Question: sorry for posting this in programing site, but there might be many programming people who are professional in geometry, 3d geometry... so allow this.
I have been given best fitted planes with the original point data. I want to model a pyramid for this data as the data represent a pyramid. My approach of this modeling is
>
1. Finding the intersection lines (e.g. AB, CD,..etc) for each pair of adjacent plane
2. Then, finding the pyramid top (T) by intersecting the previously found lines as these lines don't pass through a single point
3. Intersecting the available side planes with a desired horizontal plane to get the basement
In figure - black triangles are original best fitted triangles; red
and blue triangles are model trianglesI want to show that the points are well fitted for the pyramid model
than that it fitted for the given best fitted planes. (Assume original
planes are updated as shown)
Actually step 2 is done using weighted least square process. Each intersection line is assigned with a weight. Weight is proportional to the angle between normal vectors of corresponding planes. in this step, I tried to find the point which is closest to all the intersection lines i.e. point T. according to the weights, line positions might change with respect to the influence of high weight line. That mean, original planes could change little bit. 'So I want to show that these new positions of planes are well fitted for the original point data than original planes.'
Any idea to show this? I am thinking to use RMSE and show before and after RMSE. But again I think I should use weighted RMSE as all the planes refereeing to the point T are influenced so that I should cope this as a global case rather than looking individual planes..... But I can't figure out a way to show this. Or maybe I should use some other measure...
So, I am confused and no idea to show this.. Please help me...

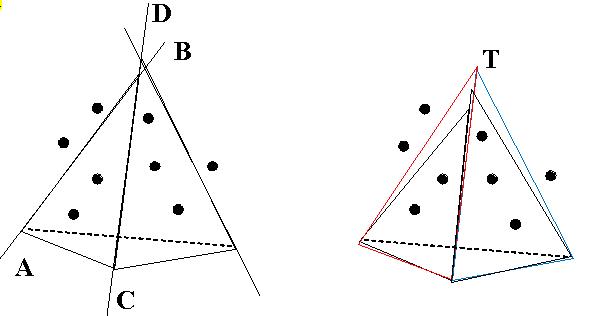
Answer: If you are given the best-fit planes, why not intersect the three of them to get a single unambiguous 'T', determine the lines 'AT', 'BT', and 'CT'?
This is not a rhetorical question, by the way. Your actual question seems to be for reassurance that your procedure yields "well-fitted" results, but you have not explained or described what kind of fit you're looking for!
Unfortunately, without this information, your question cannot be answered as asked. If you describe your goals, we may be able to help you achieve them -- or, if you have not yet articulated them for yourself, that exercise may be enough to let you answer your own question...
---
That said, I will mention that the only difference between the planes you started with and the planes your procedure ends up with should be due to floating point error. This is because, geometrically speaking, all three lines should intersect at the same point as the planes that generated them.